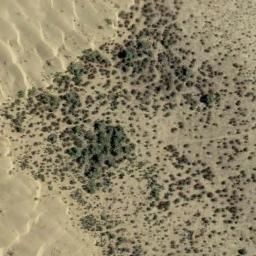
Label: chaparral